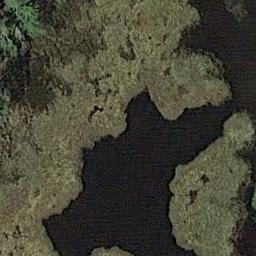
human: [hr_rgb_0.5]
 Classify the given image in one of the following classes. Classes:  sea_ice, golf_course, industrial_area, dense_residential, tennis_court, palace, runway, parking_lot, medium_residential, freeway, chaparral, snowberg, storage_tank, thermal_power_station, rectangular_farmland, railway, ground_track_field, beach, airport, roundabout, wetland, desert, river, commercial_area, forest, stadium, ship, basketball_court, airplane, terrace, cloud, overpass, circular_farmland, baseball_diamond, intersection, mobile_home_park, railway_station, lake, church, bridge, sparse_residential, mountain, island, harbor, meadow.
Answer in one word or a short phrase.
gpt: wetland